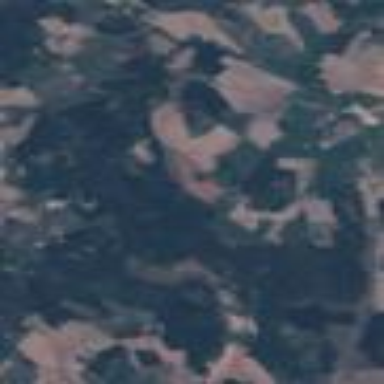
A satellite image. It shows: Mixed leaf woodland.